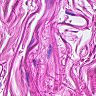
Metastatic tissue present: no